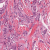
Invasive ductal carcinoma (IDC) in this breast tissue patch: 1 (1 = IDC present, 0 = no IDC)